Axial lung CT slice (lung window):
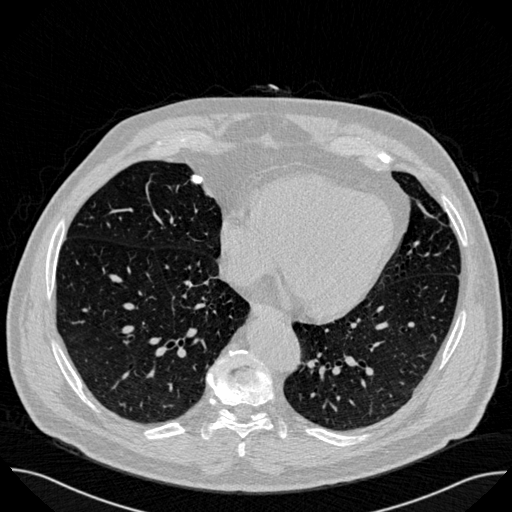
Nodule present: yes
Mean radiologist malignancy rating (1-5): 1